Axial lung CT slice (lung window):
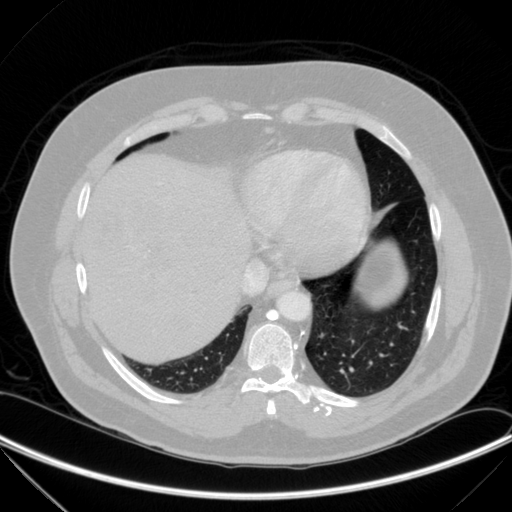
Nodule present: no